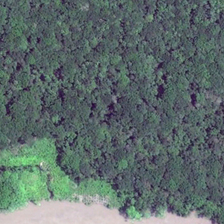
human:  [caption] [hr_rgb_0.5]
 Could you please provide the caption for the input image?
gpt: there was a thick forest beside the bare land .

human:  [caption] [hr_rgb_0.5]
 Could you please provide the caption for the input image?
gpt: there was a thick forest beside the bare land .

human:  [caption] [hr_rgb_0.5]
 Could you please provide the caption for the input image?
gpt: these trees grow very tall and lush .

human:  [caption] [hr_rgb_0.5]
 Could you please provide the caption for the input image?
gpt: these trees grow very tall and lush .

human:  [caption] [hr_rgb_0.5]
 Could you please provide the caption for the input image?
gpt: these trees grow very tall and lush .